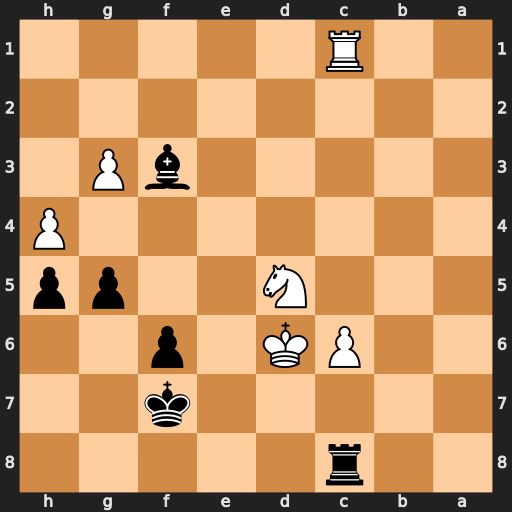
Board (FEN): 2r5/5k2/2PK1p2/3N2pp/7P/5bP1/8/2R5
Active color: b
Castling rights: -
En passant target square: -
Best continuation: Rd8+ Kc7 Rxd5